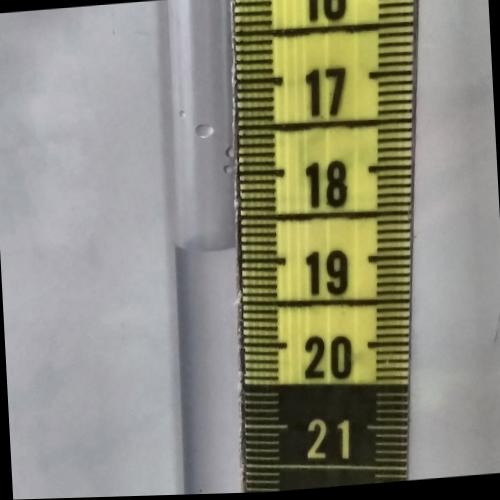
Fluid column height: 18.9 cm